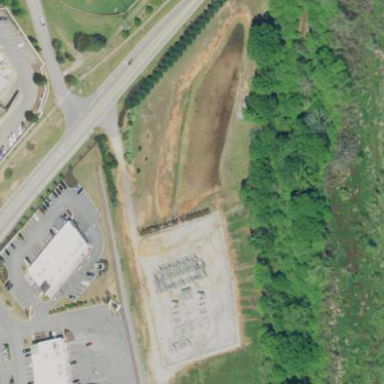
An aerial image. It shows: Distribution substation surrounded by fence.